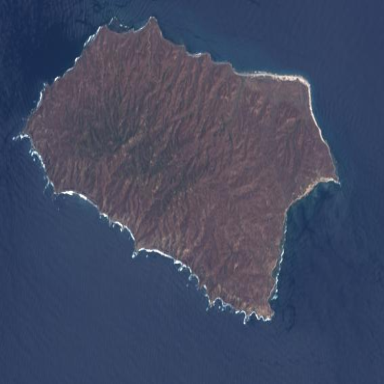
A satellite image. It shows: Island with natural coastline.